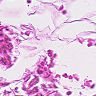
Metastatic tissue present: no